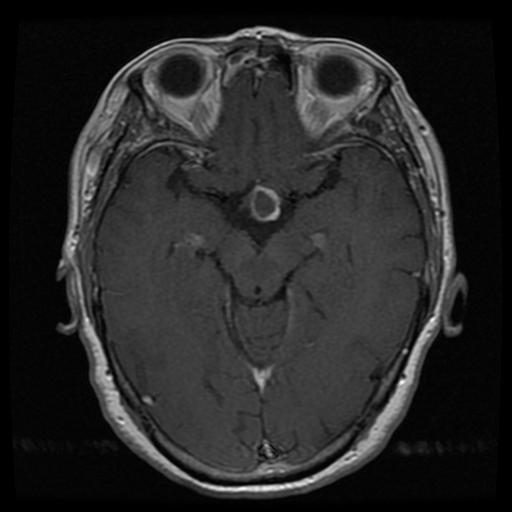
Label: pituitary